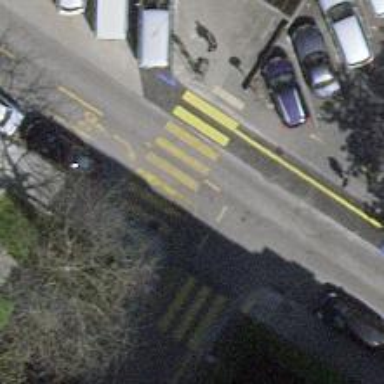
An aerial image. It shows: Uncontrolled zebra crossing on the road.